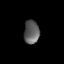
Tissue: lung
Cell type: Myeloid cells
Senescence score: 0.2351
Nuclear area (px): 354
Mean DAPI intensity: 94.09